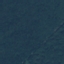
Land use / land cover: Forest